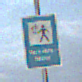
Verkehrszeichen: Verkehrshelfer
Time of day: Night
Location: Outdoor (Nature)
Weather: Overcast
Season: NotSpecified
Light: Artificial